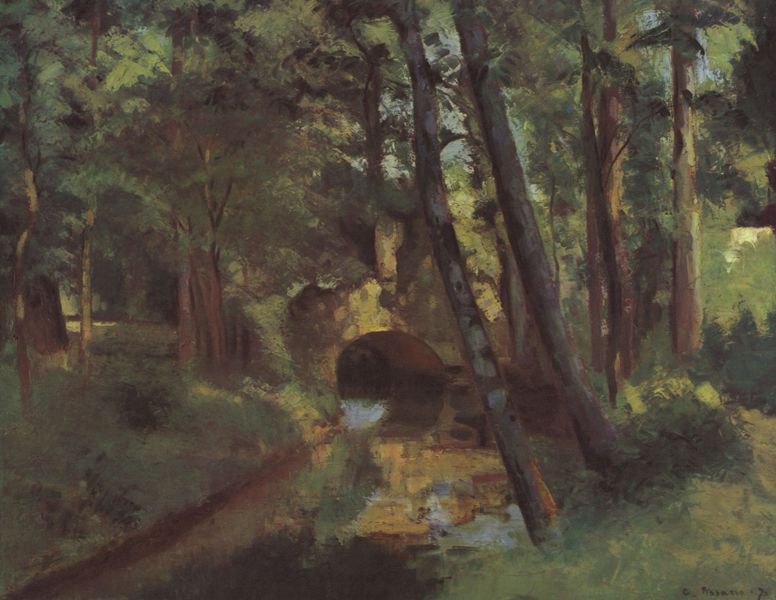
Titel: Kleine Brücke von Pontoise
Künstler: Camille Pissarro
Standort: Mannheim
Institution: Kunsthalle
Schlagwörter: baum, blau, blätter, dunkel, gemälde, himmel, laub, schatten, wasser, weiß, baumstämme, bäume, fluss, gelb, grün, impressionismus, landschaft, ocker, ufer, äste, braun, grau, hell, licht, schwarz, gras, rasen, weg, wiese, beige, malerei, stein, signatur, öl, bach, baumstamm, birke, birken, dämmerung, mühle, natur, spiegelung, stamm, brücke, busch, büsche, gebüsch, gewässer, sonne, sträucher, pflanzen, wald, stilleben, stillleben, hellblau, sommer, bogen, perspektive, mauer, aue, hellgrün, tag, violett, idylle, bogenbrücke, böschung, stämme, duktus, reflexe, kühle, ruine, durchblick, steinbrücke, tageslicht, lichtung, pinselduktus, verschwommen, romantisch, laubwald, rinde, sonnenschein, tonig, worpswede, schräge, nadelholz, holt, waldweg, gelbgrün, grüngelb, joch, pissaro, quelle, grünwald, pissarro, waöd, prallhang, flüsschen, bläter, patos, tonige malerei, getrübt, bäue, bbüsche, duktuspinselduktus, himmelfetzen, stäe, lichutng, bach#, birkenbaum